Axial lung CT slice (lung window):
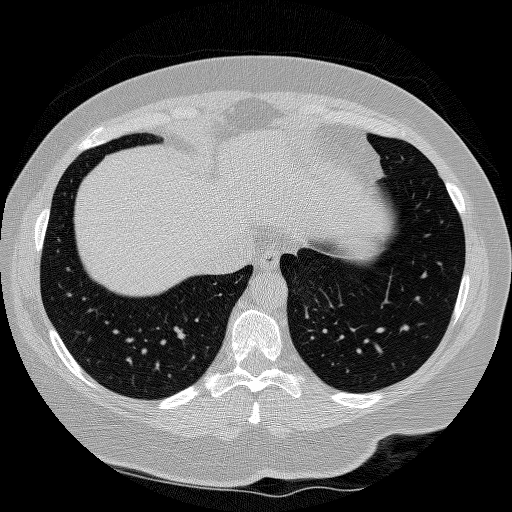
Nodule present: no